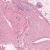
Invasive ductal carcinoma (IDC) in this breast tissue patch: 0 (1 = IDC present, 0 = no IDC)